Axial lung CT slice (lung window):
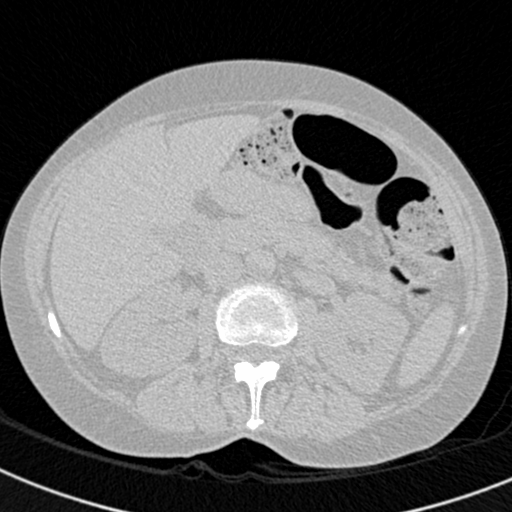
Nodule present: no